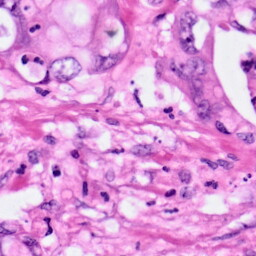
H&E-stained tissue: Pancreatic